Interaction volume radius: 10 \u00c5
Interaction volume height: 40 \u00c5
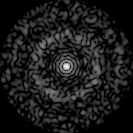
Disorder parameter: 0.8445